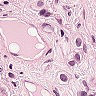
Metastatic tissue present: yes